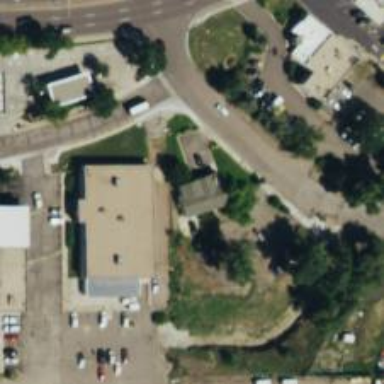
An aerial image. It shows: Veterinary facility.